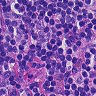
Metastatic tissue present: no